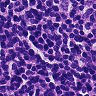
Metastatic tissue present: no